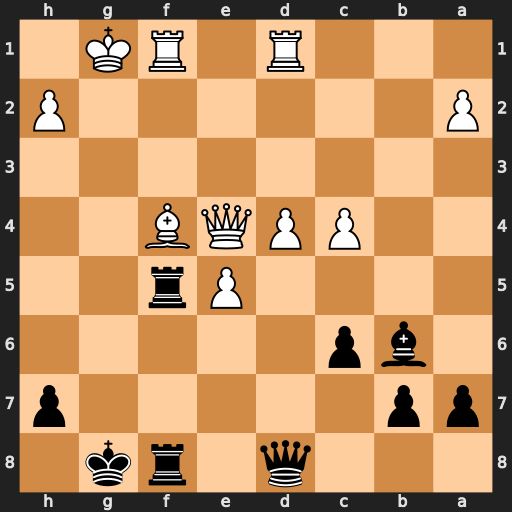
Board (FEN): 3q1rk1/pp5p/1bp5/4Pr2/2PPQB2/8/P6P/3R1RK1
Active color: b
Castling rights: -
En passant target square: -
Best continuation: Qh4 Kh1 Rxf4